Question: I need to center vertically the text inside a div but I am having a problem. This is the situation:

There is an 'hover' attribute that I added in the CSS and in fact, when the mouse goes on the div, it changes the background and the text goes at the center of the div.
I would like the text to be centered also in the first case shown in the picture (when the mouse in not over the div). You can find the fiddle with the code here: <URL>
'''
.tab {
float: left;
margin: 0px;
height: 50px;
display: table-cell;
line-height: 50px;
}
'''
This is the code that I have used for the div. And when the mouse goes over:
'''
.tab:hover {
cursor: pointer;
box-shadow: inset 0 0 10px #999;
-moz-box-shadow: inset 0 0 10px #999;
-webkit-box-shadow: inset 0 0 10px #999;
background-color: #555;
line-height: 50px;
}
'''
I have used the 'line-height' in both cases but it works only in '.tab:hover'. Any idea?
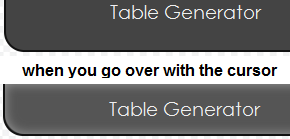
Answer: That happens because you are setting after a declaration for the 'font':
'''
.font_header {
font: 19px Century Gothic, sans-serif;
color: #EEEEEE;
}
'''
This CSS is after and then the specificity goes with the declaration here. If you just change the order it will work, since the last has more precedence:
'''
.font_header {
font: 19px Century Gothic, sans-serif;
color: #EEEEEE;
}
.tab {
float: left;
margin: 0px;
height: 50px;
display: table-cell;
line-height: 50px;
}
'''
<URL>